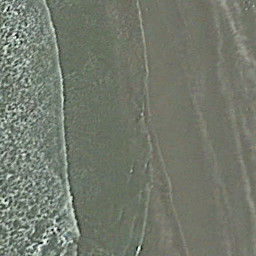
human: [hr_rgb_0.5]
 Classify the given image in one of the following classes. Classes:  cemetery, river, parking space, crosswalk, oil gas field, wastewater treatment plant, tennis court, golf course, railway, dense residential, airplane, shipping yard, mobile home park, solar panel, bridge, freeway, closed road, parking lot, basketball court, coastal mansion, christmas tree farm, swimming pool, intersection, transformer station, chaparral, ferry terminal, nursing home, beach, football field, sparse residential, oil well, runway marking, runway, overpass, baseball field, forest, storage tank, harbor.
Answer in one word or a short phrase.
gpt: beach